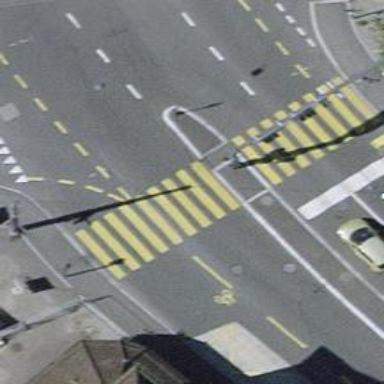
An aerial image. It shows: Footway that serves as traffic island.